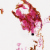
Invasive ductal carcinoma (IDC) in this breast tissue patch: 0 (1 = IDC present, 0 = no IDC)